Question: I am currently having an issue with the usage of embedded settings in my application. I intend to use them with the form load/closing event, but I am recieving an error like this user:
<URL>
I looked at my settings.vb file and everything appears to be in order, but I am not really sure what could have become incorrect/corrupt because it is all generated when I make changes to the project properties. In order to check if my usage of the settings was correct I created a new project with:
'''
Private Sub Load()
Textbox1.Text = My.Settings.Test
End Sub
Private Sub Close()
My.Settings.Test = TextBox1.Text
End Sub
'''
Everything is working perfectly in the new project, so the error is isolated to my particular project. Has anyone encountered this or have any ideas on how to remedy it?
Thanks for any help!
Exact Same Error from another user:

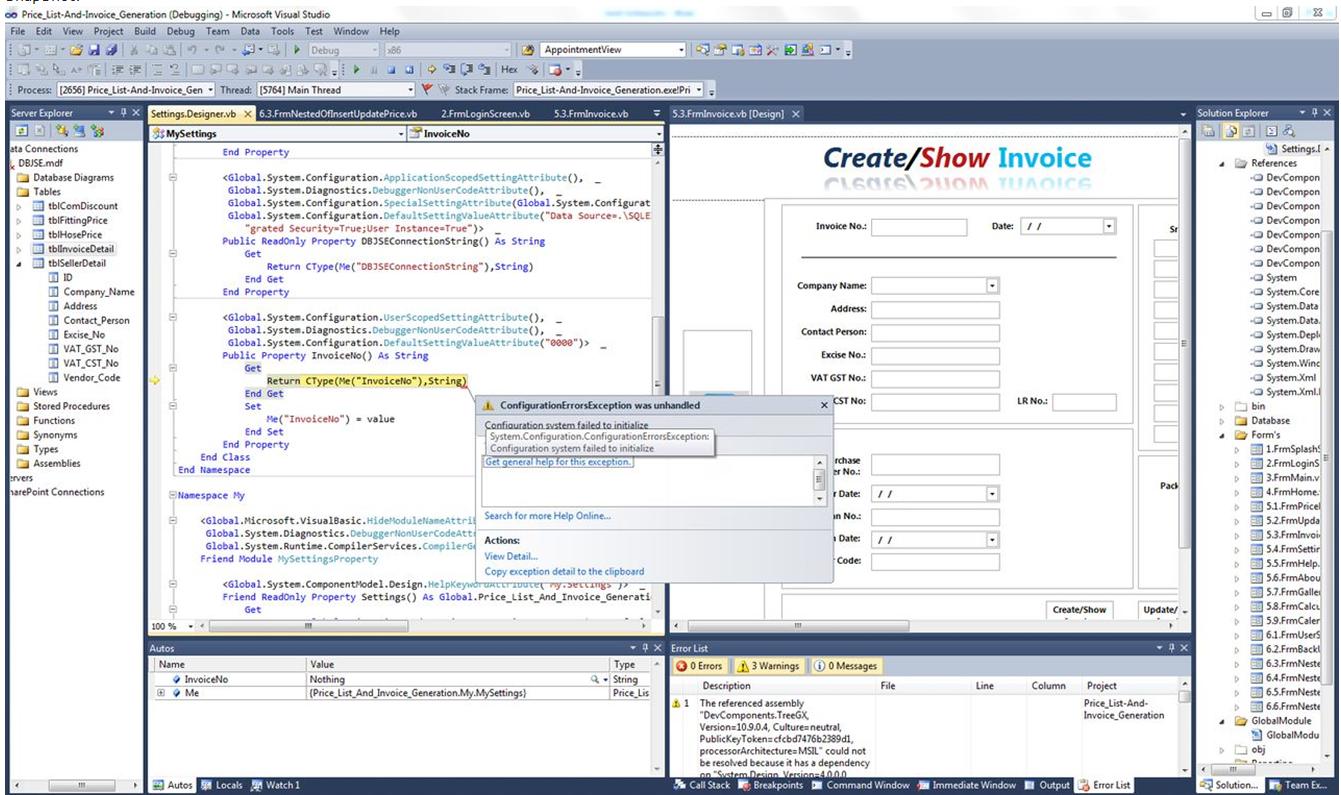
Answer: For those people googling this in the future here is the solution in my case:
Click View Detail and continue navigation through the error detail until you find the path to the app.config file. Once you find it move it to a backup location and run your app again. The file will be regenerated correctly.